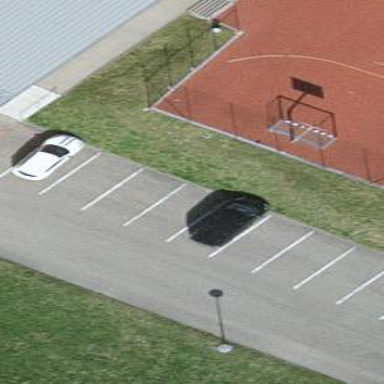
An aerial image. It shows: Parking area.